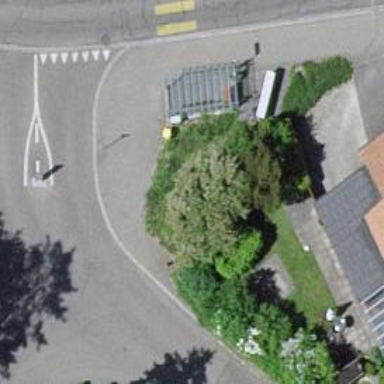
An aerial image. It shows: Post box.